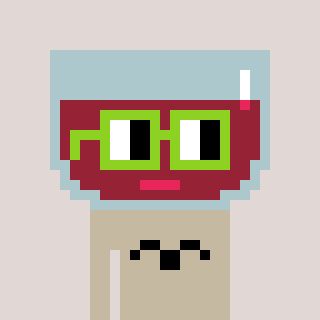
a pixel art character with square light green glasses, a wine-shaped head and a bege-colored body on a warm background